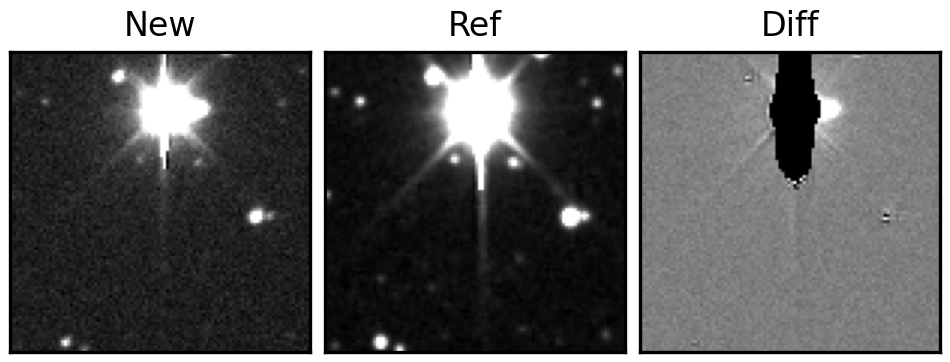
Label: bogus